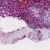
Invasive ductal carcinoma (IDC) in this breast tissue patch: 0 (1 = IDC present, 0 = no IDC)